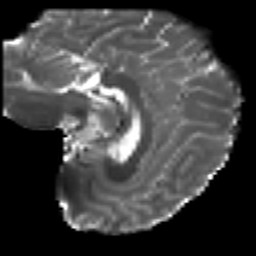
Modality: T2w
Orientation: sagittal
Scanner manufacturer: ge
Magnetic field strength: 3 T
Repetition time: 7.98 s
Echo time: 0.0701 s